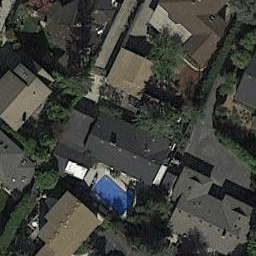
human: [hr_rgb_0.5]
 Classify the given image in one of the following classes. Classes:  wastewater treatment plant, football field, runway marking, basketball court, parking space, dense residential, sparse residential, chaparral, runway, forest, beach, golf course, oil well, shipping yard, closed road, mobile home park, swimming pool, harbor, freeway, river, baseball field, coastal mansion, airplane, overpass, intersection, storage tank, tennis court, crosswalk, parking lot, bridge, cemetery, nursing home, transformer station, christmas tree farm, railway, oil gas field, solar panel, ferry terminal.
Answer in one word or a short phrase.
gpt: dense residential